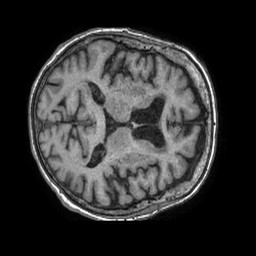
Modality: T1w
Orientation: axial
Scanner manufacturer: philips
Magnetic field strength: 1.5 T
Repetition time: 0.007587 s
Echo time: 0.003452 s